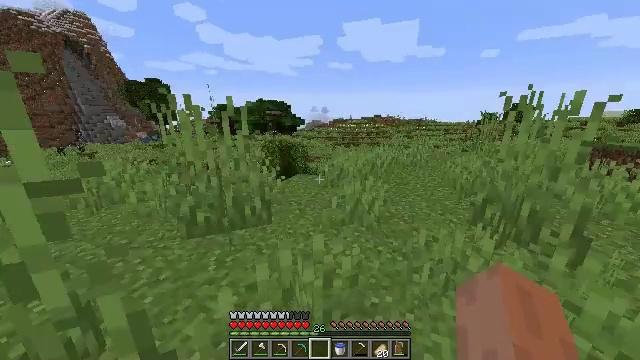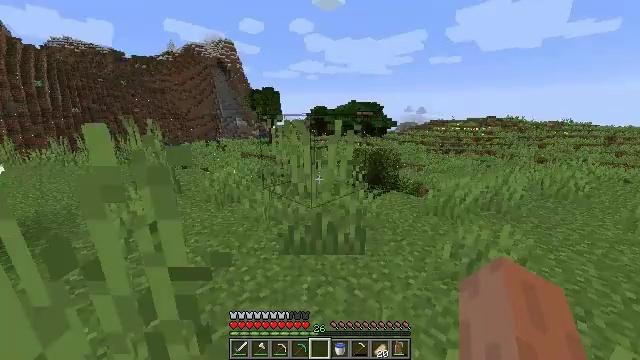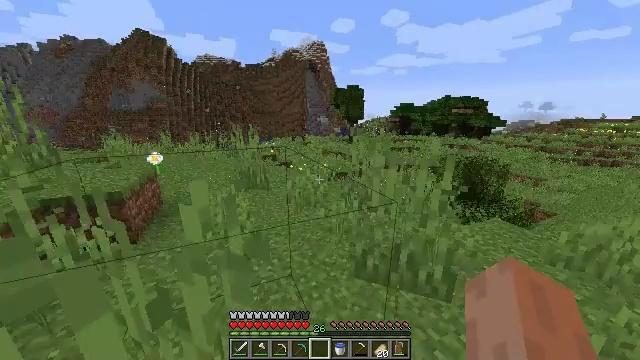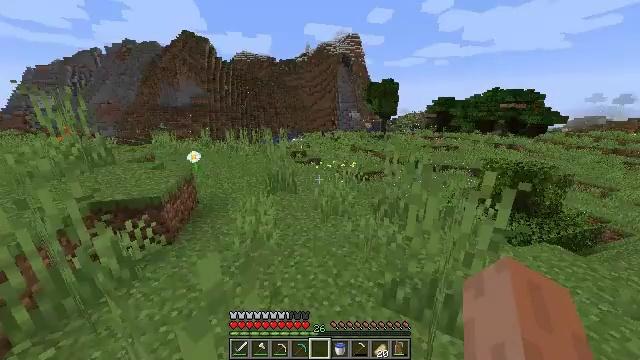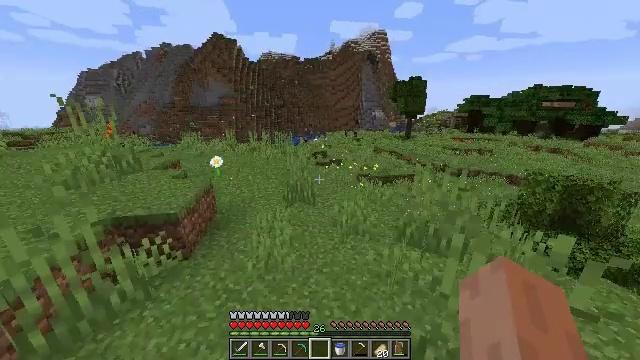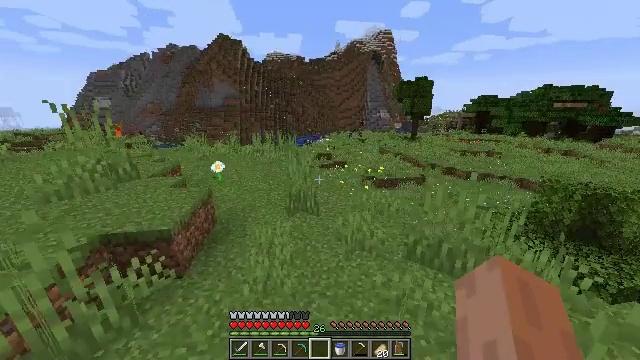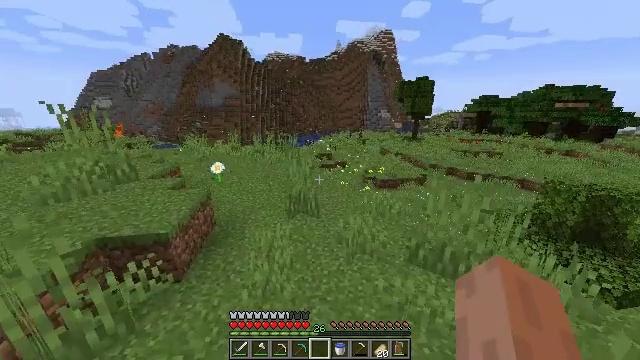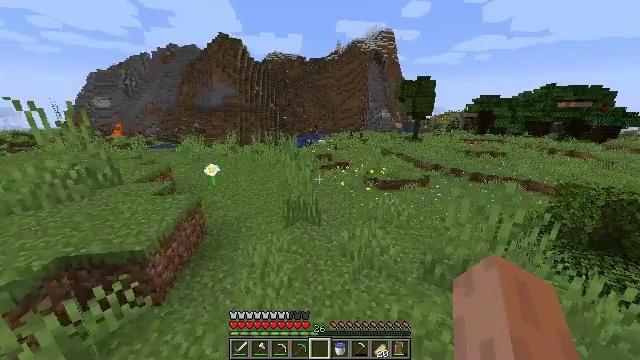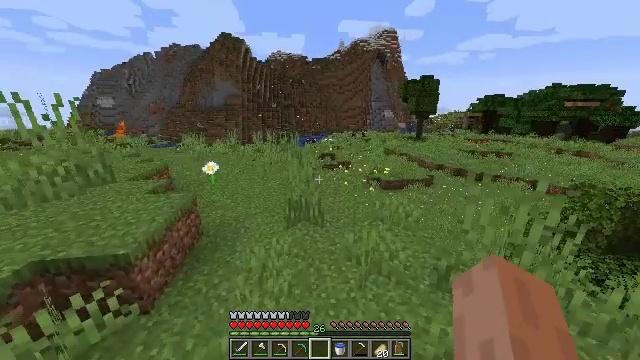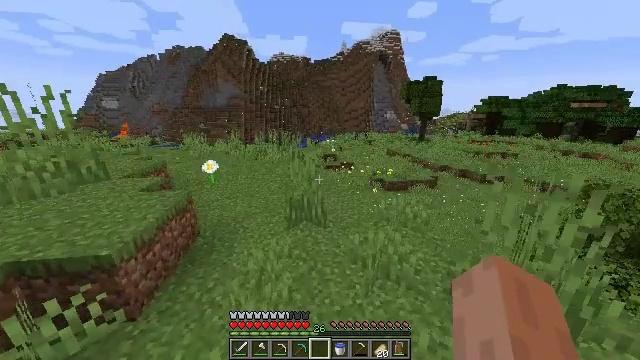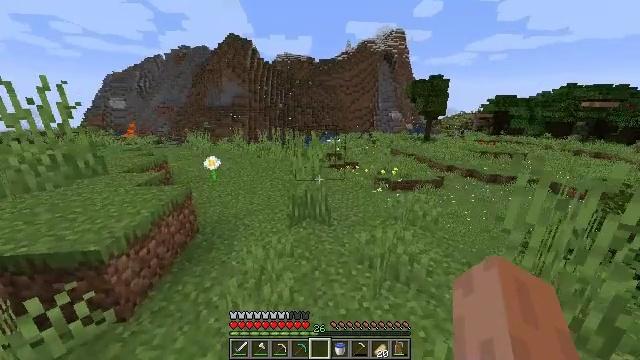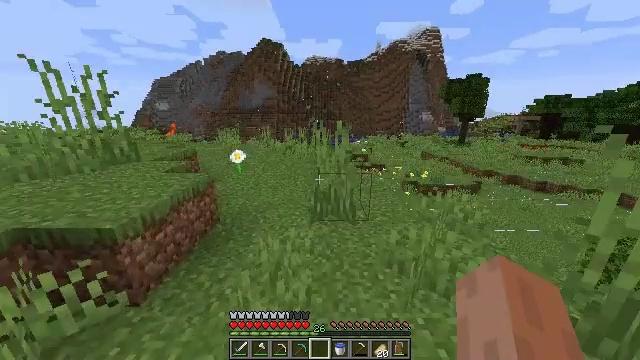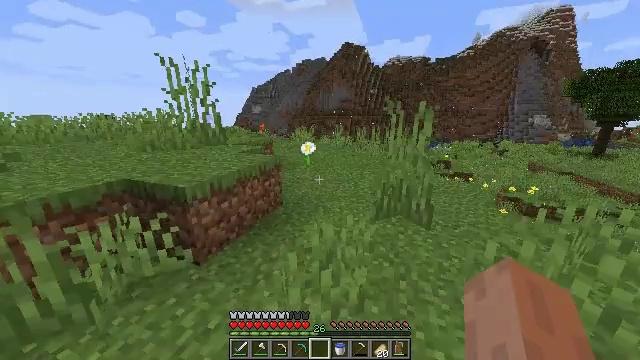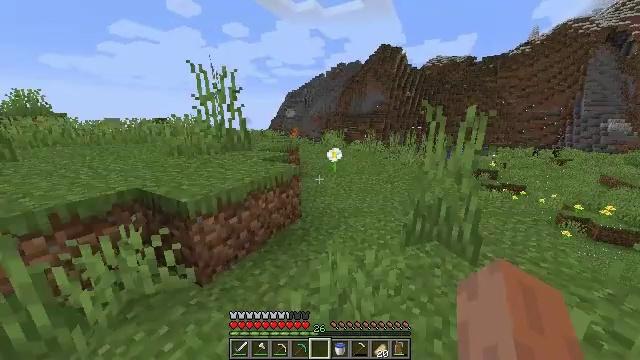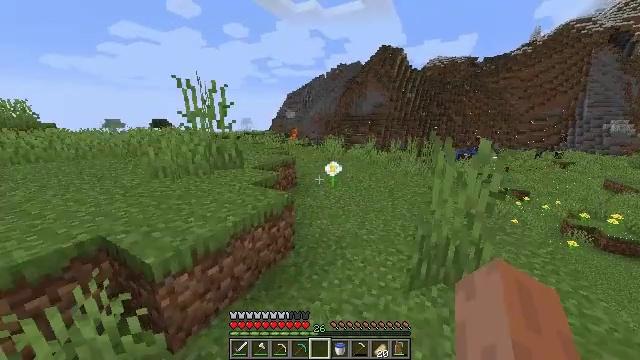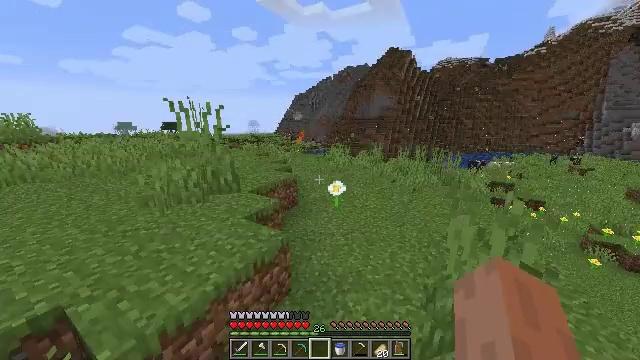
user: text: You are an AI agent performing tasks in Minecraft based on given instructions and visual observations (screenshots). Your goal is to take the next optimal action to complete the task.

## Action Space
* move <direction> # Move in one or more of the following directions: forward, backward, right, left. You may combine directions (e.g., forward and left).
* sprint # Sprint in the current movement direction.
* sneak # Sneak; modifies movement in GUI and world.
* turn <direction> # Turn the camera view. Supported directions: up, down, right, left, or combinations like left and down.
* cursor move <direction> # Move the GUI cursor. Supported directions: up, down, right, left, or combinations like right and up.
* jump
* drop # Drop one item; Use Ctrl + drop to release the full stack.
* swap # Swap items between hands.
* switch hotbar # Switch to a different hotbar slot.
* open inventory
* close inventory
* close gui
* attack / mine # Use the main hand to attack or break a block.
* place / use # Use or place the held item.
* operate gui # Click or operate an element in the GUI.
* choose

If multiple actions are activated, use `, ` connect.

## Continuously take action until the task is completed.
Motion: motion action
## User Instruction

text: Break the birch fence.
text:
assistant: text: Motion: move forward and move left, sprint, turn left, jump
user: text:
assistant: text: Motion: move forward and move left, sprint, turn left, jump
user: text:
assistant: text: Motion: move forward and move left, sprint, turn left and down, jump
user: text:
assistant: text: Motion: move forward and move left, sprint, turn left, jump
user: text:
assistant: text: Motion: move forward and move left, sprint, turn left, jump
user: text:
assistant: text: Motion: move forward and move left, sprint, jump
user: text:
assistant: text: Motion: move forward and move left, sprint, jump
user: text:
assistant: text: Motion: move forward, sprint, jump
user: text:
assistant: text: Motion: move forward, sprint, jump
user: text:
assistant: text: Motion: move forward, sprint, turn left, jump
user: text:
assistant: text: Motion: move forward, sprint, turn left, jump
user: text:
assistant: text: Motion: move forward, sprint, turn left, jump
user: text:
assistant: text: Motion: move forward, sprint, turn left, jump
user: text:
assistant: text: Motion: move forward, sprint, jump
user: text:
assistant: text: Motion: move forward and move right, sprint, turn left, jump
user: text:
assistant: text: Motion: move forward and move right, sprint, turn left, jump
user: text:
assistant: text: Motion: move forward and move right, sprint, turn left, jump
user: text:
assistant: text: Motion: move forward, sprint, turn left, jump
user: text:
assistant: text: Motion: move forward and move right, sprint, turn left, jump
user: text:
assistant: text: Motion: move forward and move right, sprint, turn left, jump
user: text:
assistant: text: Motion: move forward and move right, sprint, turn left, jump
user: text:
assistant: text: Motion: move forward and move right, sprint, turn left, jump
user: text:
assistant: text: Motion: move forward and move right, sprint, turn left, jump
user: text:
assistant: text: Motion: move forward and move right, sprint, turn left, jump
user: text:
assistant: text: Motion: move forward and move right, sprint, turn left, jump
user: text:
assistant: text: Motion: move forward and move right, sprint, jump
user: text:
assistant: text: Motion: move forward and move right, sprint, jump
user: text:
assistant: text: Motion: move forward and move right, sprint, jump
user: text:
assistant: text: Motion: move forward and move right, sprint, jump
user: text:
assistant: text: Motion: move forward and move right, sprint, jump